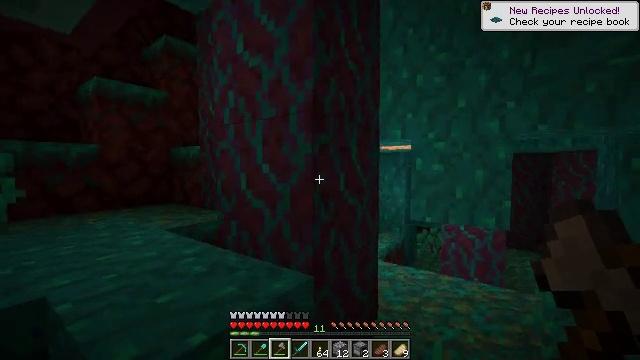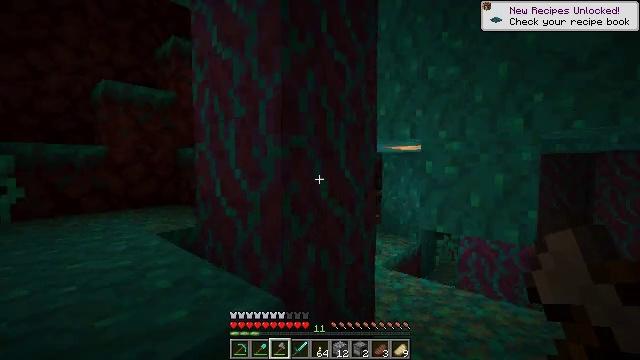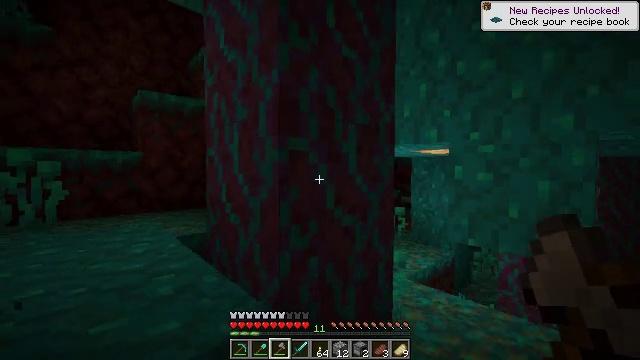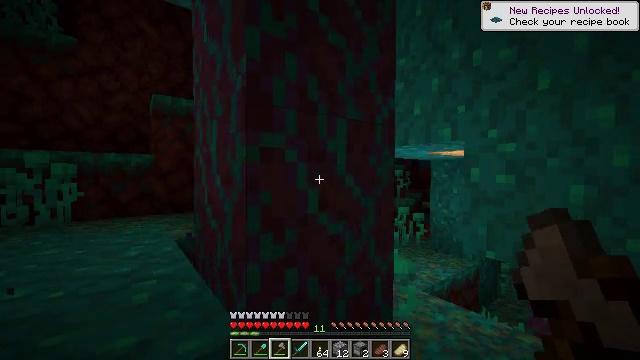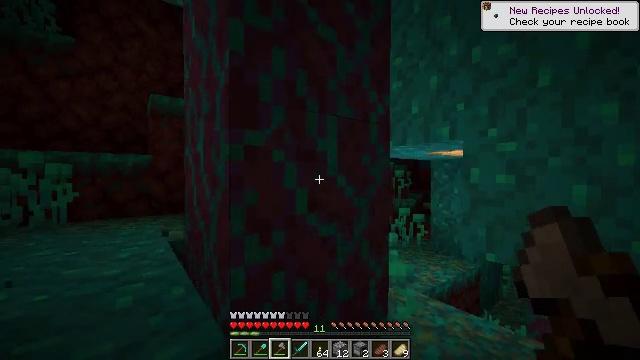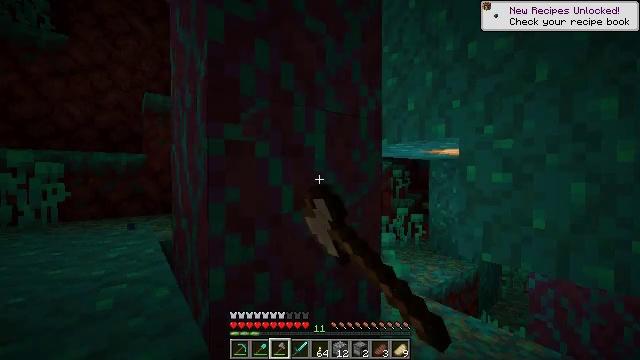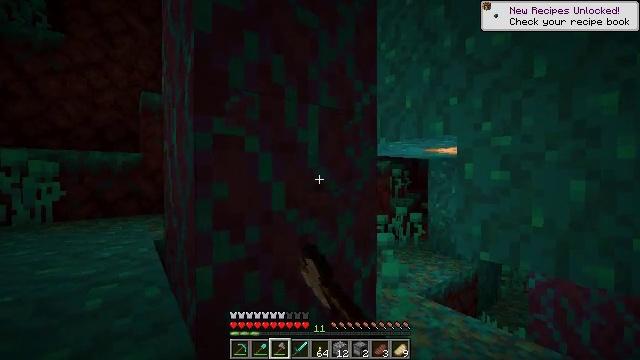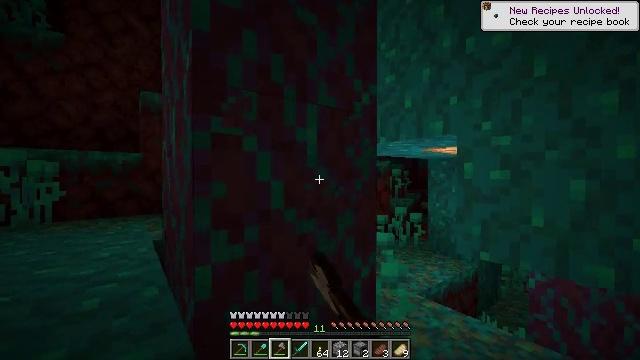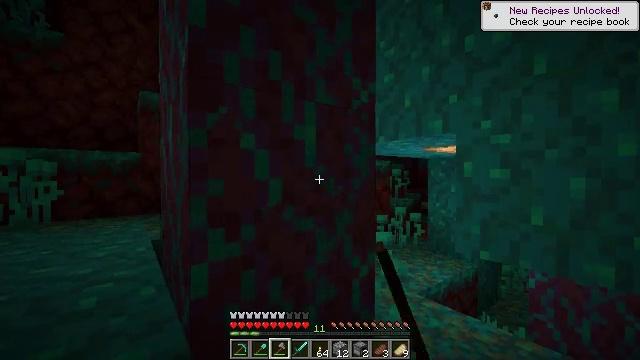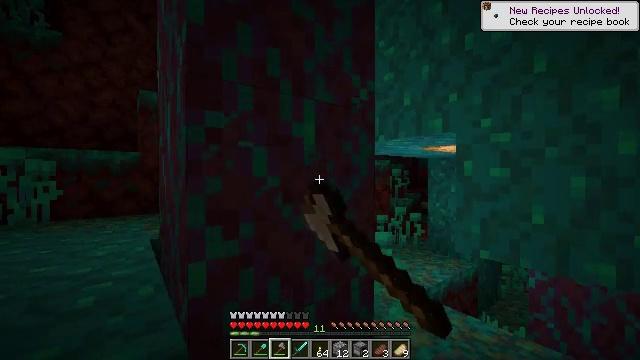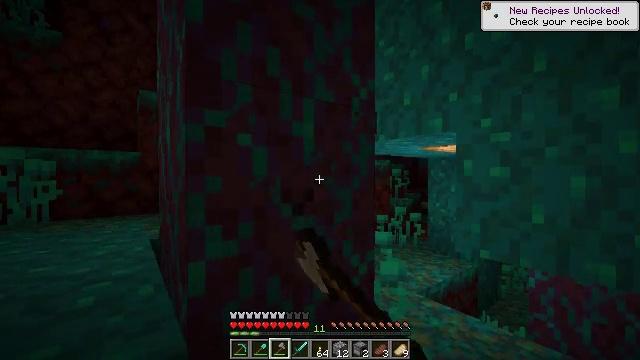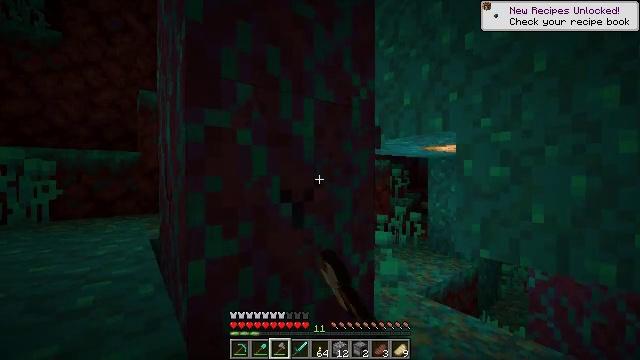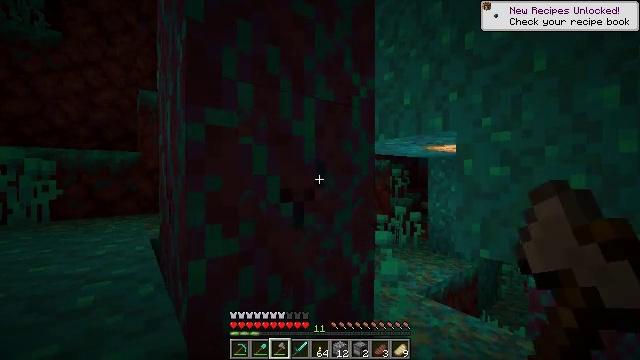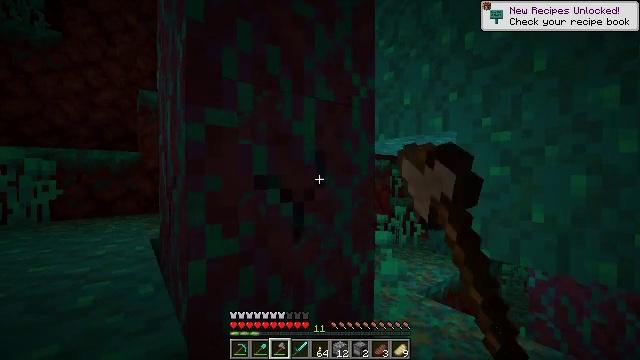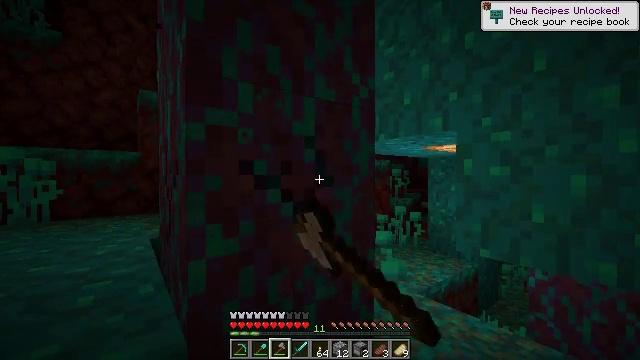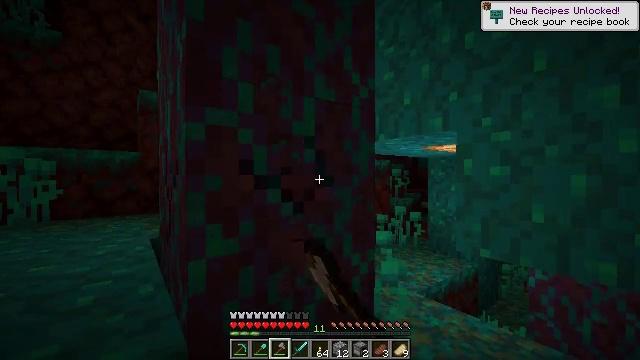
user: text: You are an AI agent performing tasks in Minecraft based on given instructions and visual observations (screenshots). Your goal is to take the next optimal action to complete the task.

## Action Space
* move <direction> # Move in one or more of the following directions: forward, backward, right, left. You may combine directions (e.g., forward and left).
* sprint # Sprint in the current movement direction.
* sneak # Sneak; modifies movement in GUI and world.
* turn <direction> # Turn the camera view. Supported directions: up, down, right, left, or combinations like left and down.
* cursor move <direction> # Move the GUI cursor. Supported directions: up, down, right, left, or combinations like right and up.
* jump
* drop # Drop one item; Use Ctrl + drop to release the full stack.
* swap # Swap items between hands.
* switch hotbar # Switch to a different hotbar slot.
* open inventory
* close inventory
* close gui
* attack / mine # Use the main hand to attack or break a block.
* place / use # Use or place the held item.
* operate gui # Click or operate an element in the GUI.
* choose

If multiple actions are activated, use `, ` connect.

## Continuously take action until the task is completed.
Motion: motion action
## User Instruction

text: Collect warped stem for crafting.
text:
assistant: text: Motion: move forward and move right, turn left
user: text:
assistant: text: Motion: move forward and move right, turn left and up
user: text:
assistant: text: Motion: move forward and move right, turn left
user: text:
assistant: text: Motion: attack / mine
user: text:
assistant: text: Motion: attack / mine
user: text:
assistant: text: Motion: attack / mine
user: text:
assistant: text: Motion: attack / mine
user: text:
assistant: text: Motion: attack / mine
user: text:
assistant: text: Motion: attack / mine
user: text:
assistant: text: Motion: attack / mine
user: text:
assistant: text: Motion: attack / mine
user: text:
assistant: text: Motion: attack / mine
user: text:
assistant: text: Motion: attack / mine
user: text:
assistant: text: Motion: attack / mine
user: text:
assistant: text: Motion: attack / mine
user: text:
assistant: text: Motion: attack / mine
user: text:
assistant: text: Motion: attack / mine
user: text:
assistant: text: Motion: attack / mine
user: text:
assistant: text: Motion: turn left and down, attack / mine
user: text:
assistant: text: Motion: turn left and down, attack / mine
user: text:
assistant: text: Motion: turn down, attack / mine
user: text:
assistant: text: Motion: turn down, attack / mine
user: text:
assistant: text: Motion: turn down, attack / mine
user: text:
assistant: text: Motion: turn down, attack / mine
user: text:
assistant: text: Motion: turn down, attack / mine
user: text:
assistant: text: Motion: attack / mine
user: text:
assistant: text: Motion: attack / mine
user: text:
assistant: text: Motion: attack / mine
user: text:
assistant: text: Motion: attack / mine
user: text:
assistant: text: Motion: attack / mine